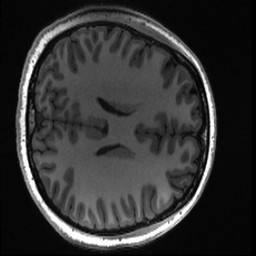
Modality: T1w
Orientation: axial
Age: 23
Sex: female